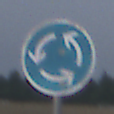
Verkehrszeichen: Kreisverkehr
Umgebung: Outdoor, Nature
Tageszeit: SunriseSunset
Wetter: Overcast
Licht: Natural
Jahreszeit: NotSpecified
Kontrast: LowContrast